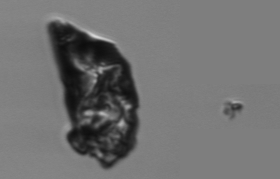
Label: Delphineis